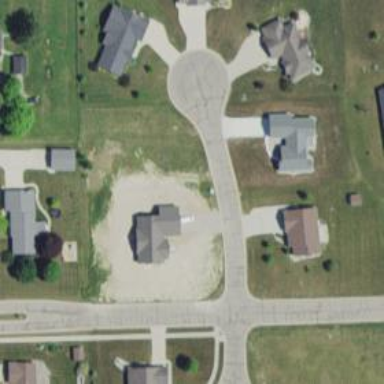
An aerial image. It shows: Residential road.